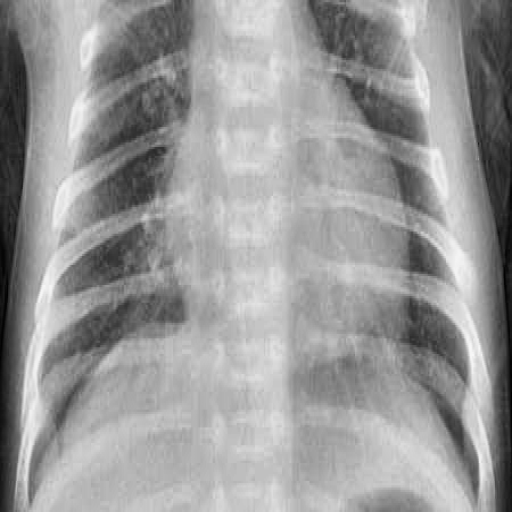
Finding: PNEUMONIA